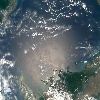
Label: water